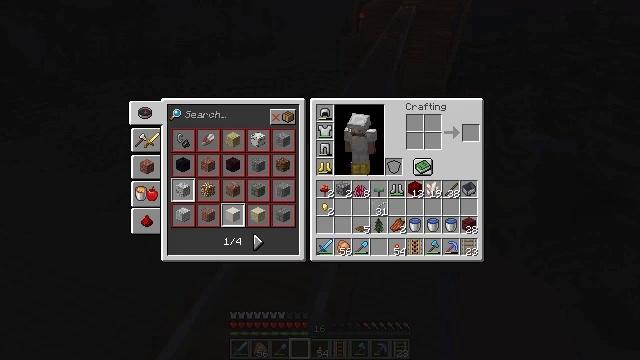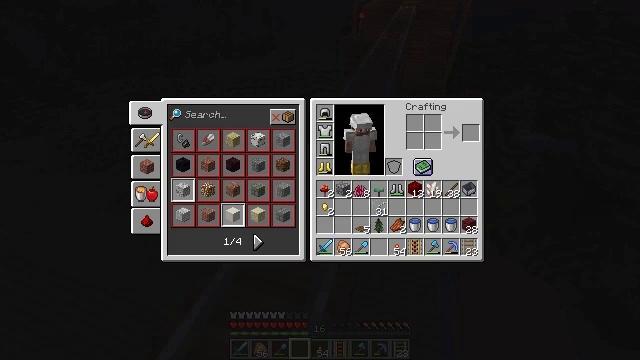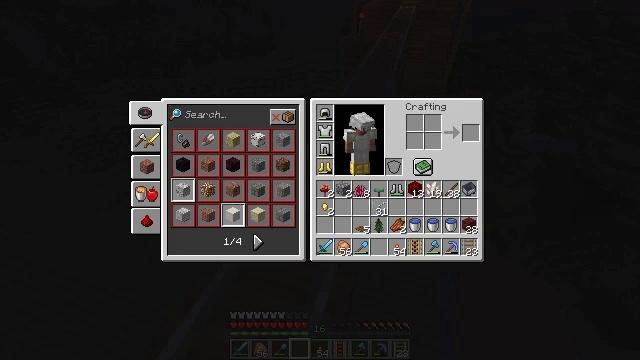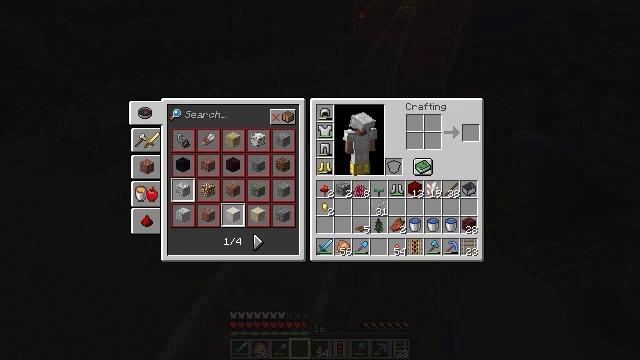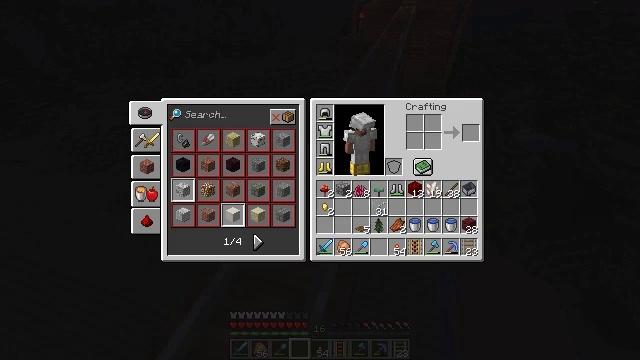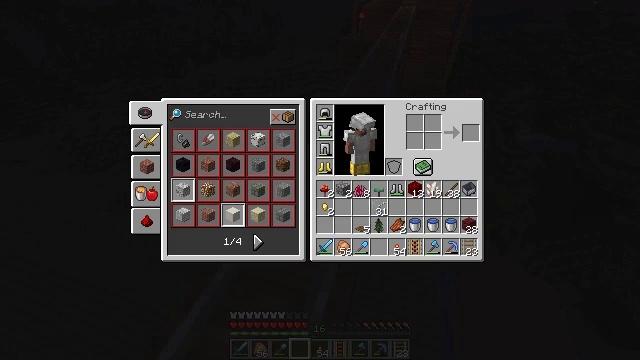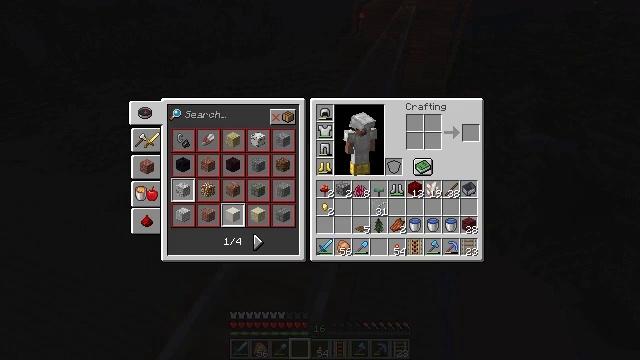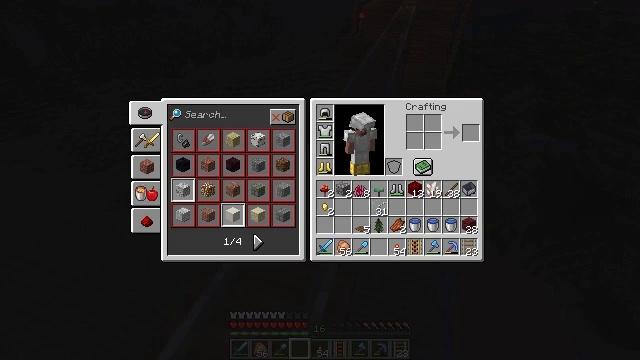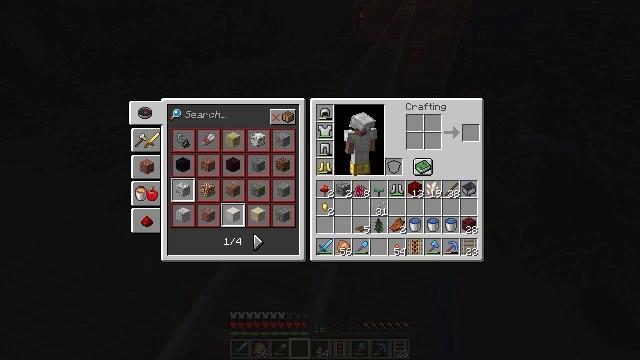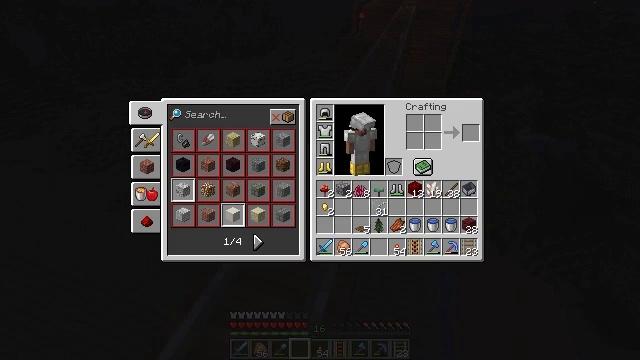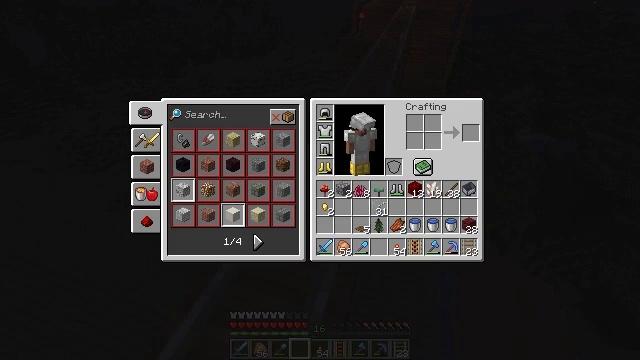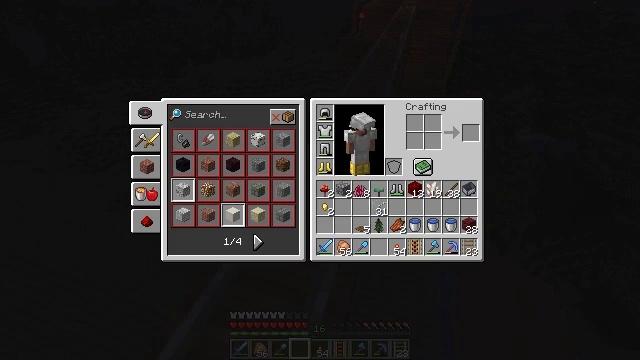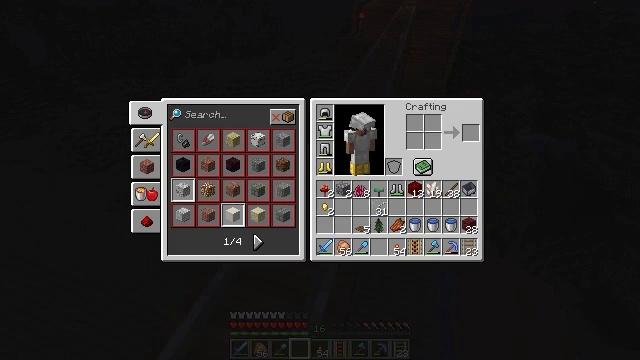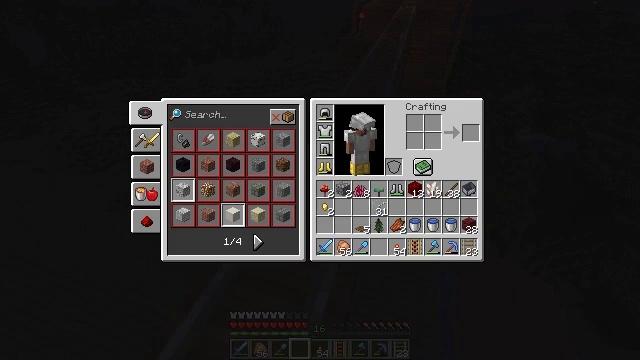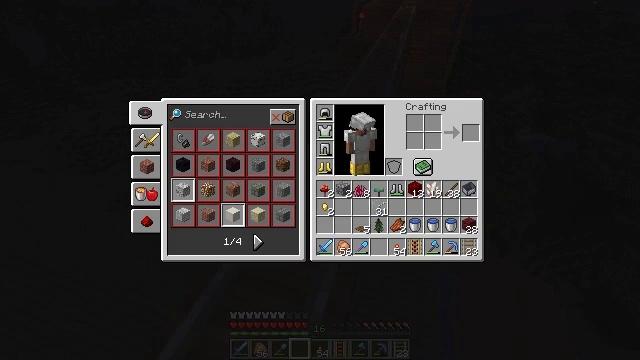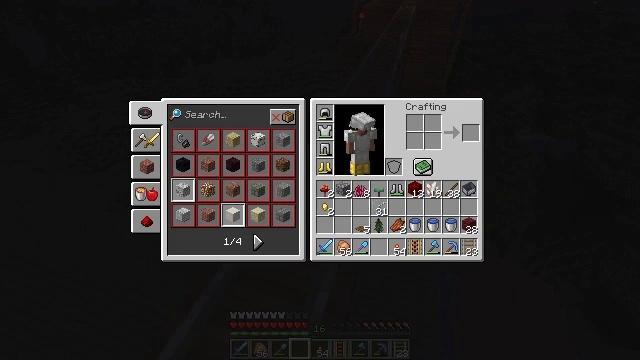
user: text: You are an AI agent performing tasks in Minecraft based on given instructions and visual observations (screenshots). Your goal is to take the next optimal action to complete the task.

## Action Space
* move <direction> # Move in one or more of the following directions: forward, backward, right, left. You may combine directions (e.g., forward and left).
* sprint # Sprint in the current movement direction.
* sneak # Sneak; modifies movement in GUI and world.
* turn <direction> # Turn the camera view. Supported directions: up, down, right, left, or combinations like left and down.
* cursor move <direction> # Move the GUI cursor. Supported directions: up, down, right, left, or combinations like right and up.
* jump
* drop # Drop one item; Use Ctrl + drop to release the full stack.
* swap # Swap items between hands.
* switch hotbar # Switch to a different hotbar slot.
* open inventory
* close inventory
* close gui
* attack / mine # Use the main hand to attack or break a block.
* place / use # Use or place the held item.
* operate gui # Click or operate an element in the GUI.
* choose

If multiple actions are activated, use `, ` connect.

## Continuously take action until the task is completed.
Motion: motion action
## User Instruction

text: Shatter the glass to collect it.
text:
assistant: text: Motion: cursor move right
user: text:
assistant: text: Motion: cursor move right
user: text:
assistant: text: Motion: cursor move right
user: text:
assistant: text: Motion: no_op
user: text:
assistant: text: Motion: no_op
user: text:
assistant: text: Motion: no_op
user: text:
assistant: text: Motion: no_op
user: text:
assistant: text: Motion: no_op
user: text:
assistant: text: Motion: no_op
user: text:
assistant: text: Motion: no_op
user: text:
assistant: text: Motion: no_op
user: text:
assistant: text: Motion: no_op
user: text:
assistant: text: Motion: no_op
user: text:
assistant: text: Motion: no_op
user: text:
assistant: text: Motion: cursor move right
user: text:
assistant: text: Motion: cursor move right
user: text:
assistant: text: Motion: no_op
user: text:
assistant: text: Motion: no_op
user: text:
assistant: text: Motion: no_op
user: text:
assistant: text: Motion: no_op
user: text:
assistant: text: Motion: no_op
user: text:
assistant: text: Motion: no_op
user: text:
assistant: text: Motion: no_op
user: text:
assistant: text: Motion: no_op
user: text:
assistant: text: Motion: no_op
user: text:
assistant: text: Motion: no_op
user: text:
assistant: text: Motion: no_op
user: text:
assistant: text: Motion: no_op
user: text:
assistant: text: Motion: no_op
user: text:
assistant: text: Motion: no_op